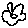
Label: flower